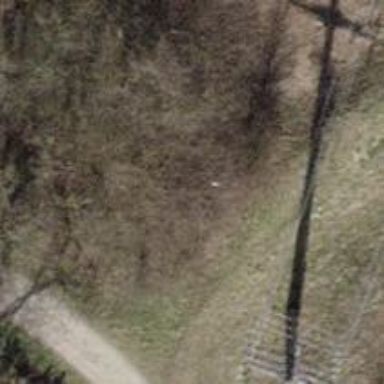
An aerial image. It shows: Track with very rough surface.